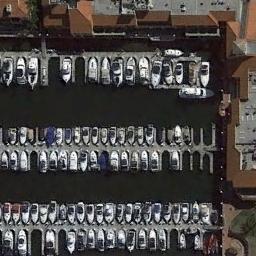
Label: harbor